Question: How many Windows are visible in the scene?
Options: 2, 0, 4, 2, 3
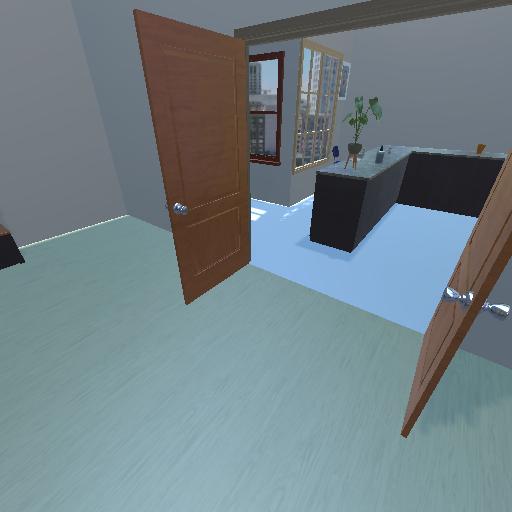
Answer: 2